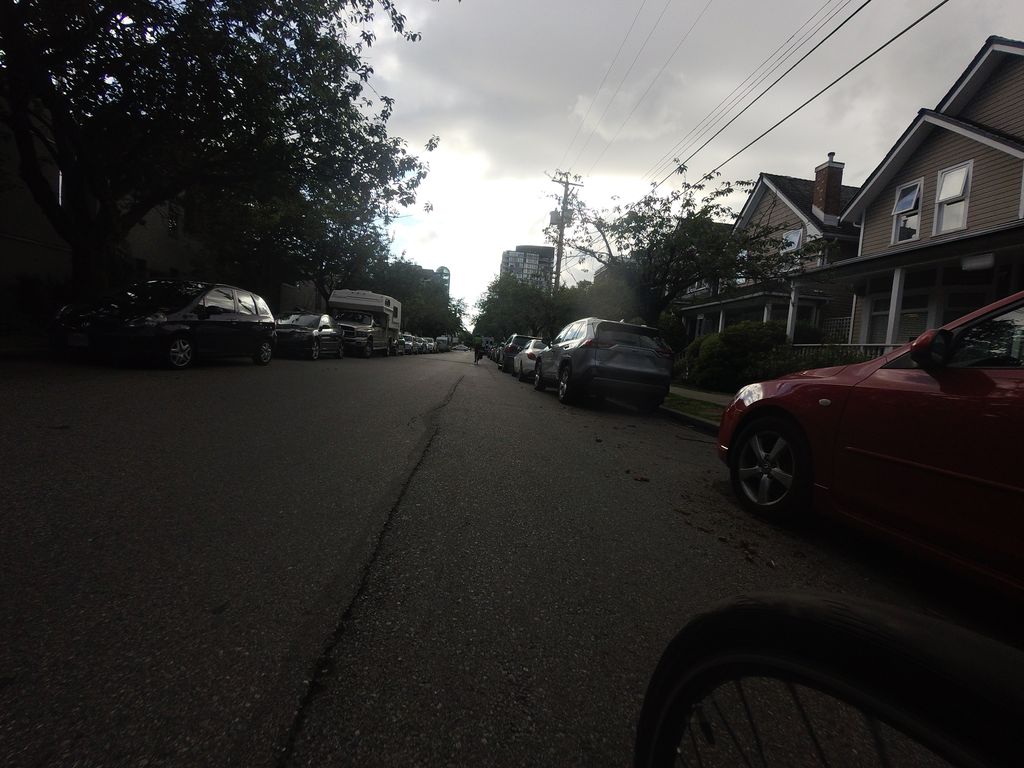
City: vancouver